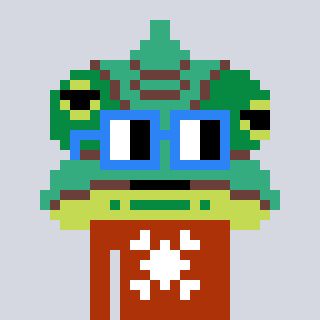
a pixel art character with square blue glasses, a chameleon-shaped head and a hotbrown-colored body on a cool background